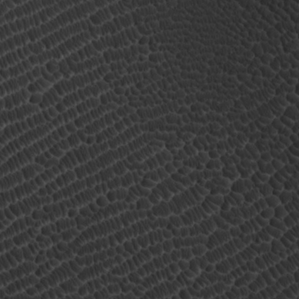
Label: non_frost